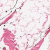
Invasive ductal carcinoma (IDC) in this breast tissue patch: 0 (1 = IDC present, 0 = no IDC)